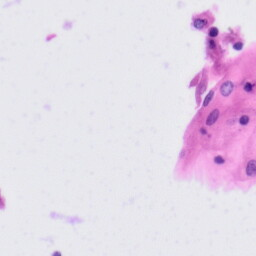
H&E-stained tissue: Tonsil